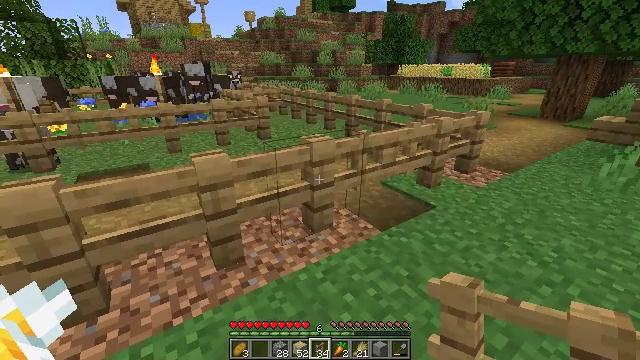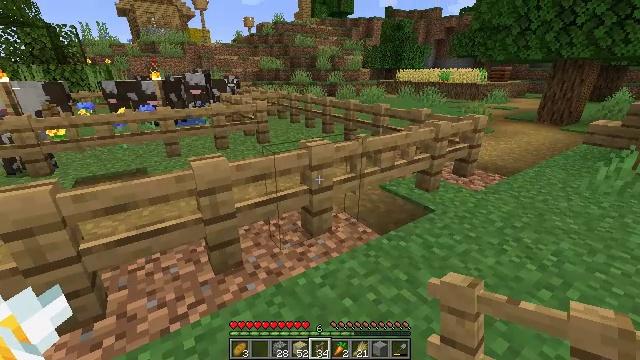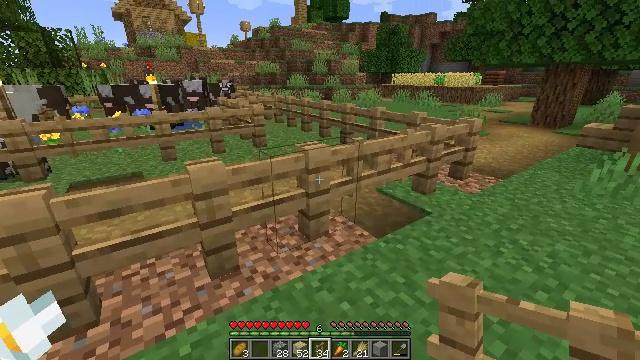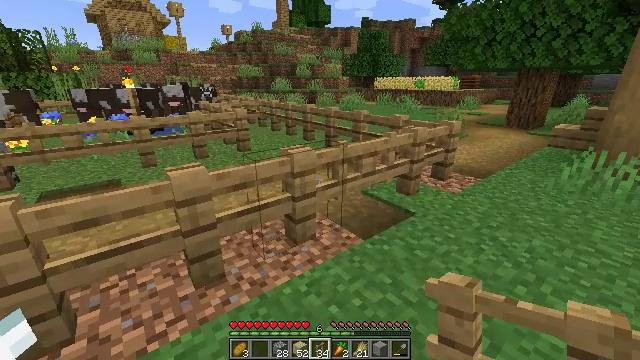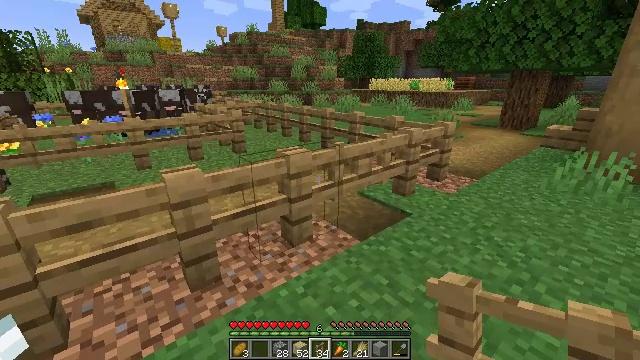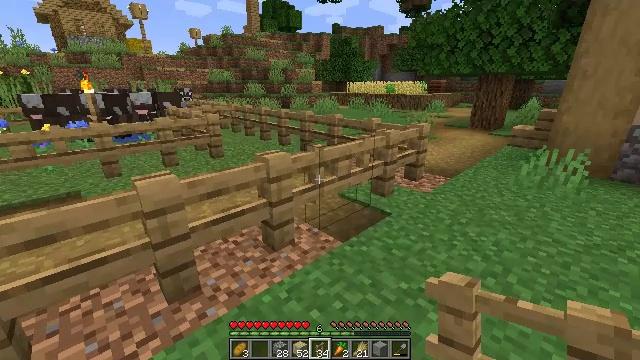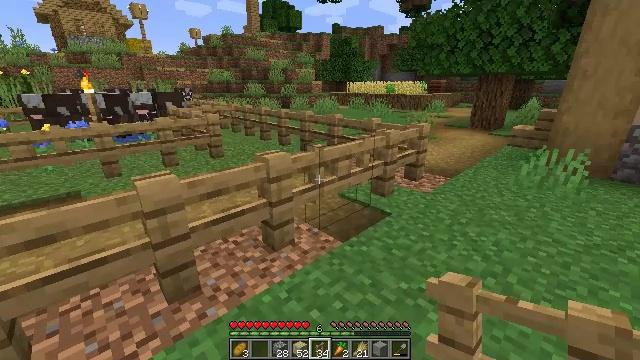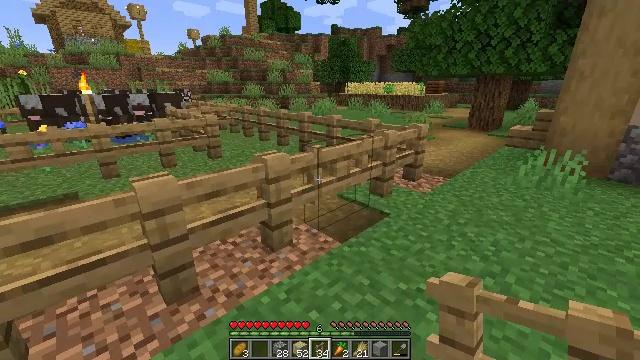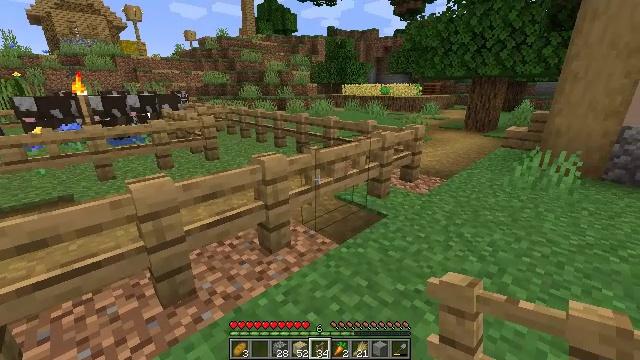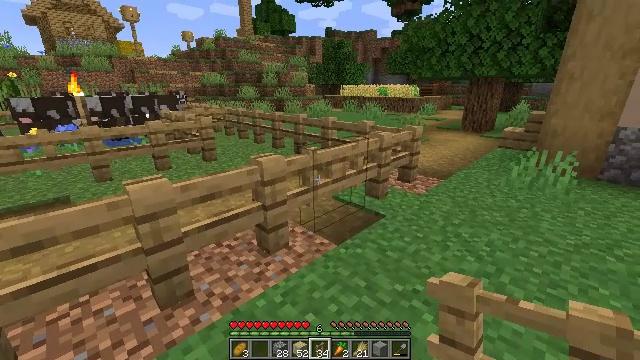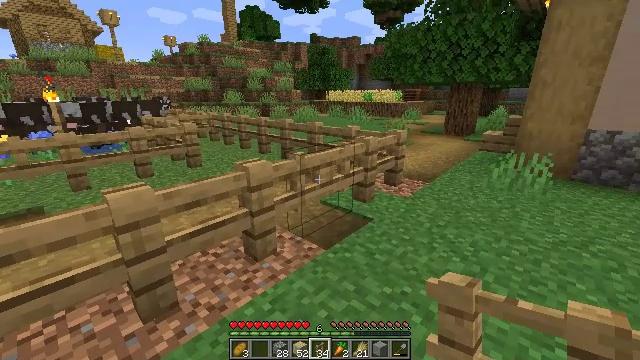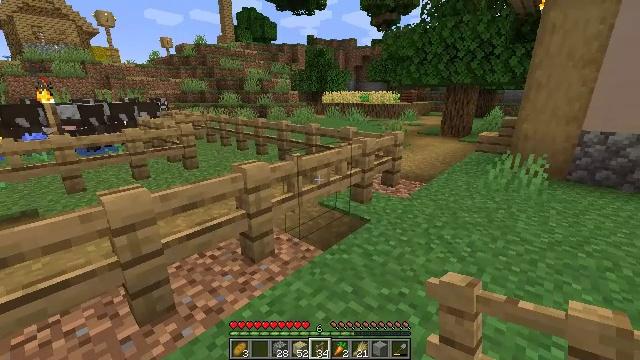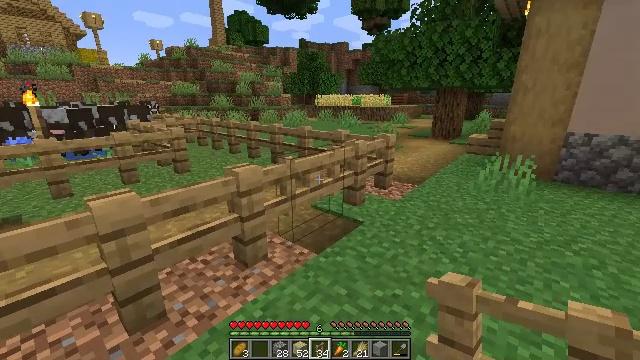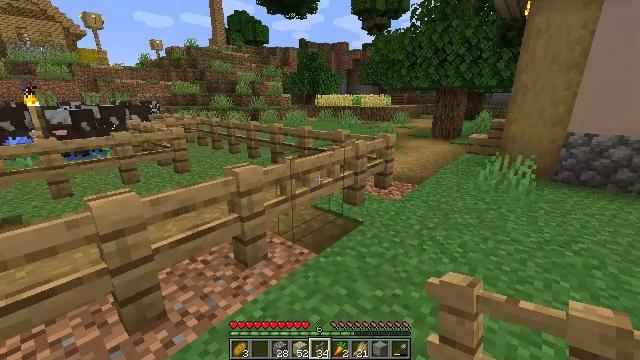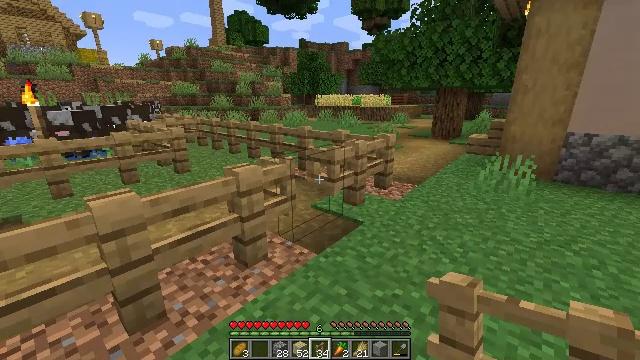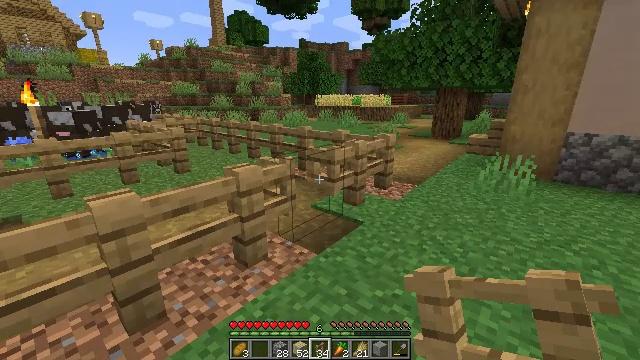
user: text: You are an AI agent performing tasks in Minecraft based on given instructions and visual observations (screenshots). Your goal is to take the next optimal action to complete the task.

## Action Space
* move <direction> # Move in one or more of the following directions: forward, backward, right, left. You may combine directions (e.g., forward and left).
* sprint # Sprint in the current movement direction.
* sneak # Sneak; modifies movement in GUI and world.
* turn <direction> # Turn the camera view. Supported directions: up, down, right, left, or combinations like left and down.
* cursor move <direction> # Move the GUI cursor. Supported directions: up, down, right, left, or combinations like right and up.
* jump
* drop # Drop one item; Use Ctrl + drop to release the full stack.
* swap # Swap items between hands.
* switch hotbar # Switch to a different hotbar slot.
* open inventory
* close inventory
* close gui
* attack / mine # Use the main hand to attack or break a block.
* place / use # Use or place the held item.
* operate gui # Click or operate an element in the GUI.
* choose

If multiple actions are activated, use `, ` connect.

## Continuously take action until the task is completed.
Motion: motion action
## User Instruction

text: Left-click to destroy the oak fence.
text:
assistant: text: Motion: no_op
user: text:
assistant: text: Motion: no_op
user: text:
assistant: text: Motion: turn right
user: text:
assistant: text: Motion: no_op
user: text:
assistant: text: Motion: turn right
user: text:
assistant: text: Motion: no_op
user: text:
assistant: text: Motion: no_op
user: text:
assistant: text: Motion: no_op
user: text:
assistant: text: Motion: no_op
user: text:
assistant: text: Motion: turn right and up
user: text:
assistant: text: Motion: no_op
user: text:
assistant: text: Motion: turn right
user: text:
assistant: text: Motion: no_op
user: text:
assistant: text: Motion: use / place
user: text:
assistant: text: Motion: use / place
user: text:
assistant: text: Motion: use / place
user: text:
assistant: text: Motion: move forward
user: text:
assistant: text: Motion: move forward
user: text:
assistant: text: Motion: move forward
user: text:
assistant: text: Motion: move forward
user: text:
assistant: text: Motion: move forward
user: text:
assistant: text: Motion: move forward
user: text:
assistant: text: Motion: move forward
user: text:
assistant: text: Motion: move forward, turn left
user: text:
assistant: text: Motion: move forward, turn left
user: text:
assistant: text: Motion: move forward, turn left
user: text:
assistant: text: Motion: move forward, turn left
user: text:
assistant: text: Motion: move forward, turn left
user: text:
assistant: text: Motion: move forward, turn left
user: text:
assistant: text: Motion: move forward, turn left